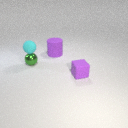
small green metal sphere below small cyan rubber sphere